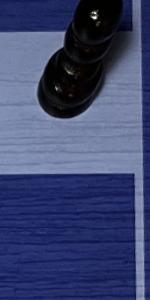
Label: Empty